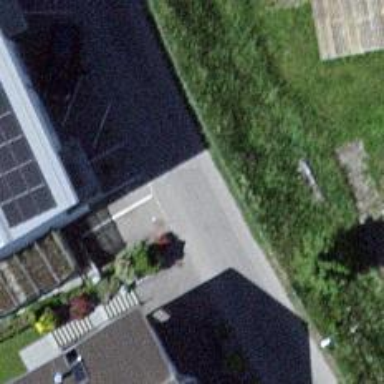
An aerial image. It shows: Residential road.